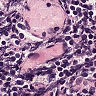
Metastatic tissue present: no